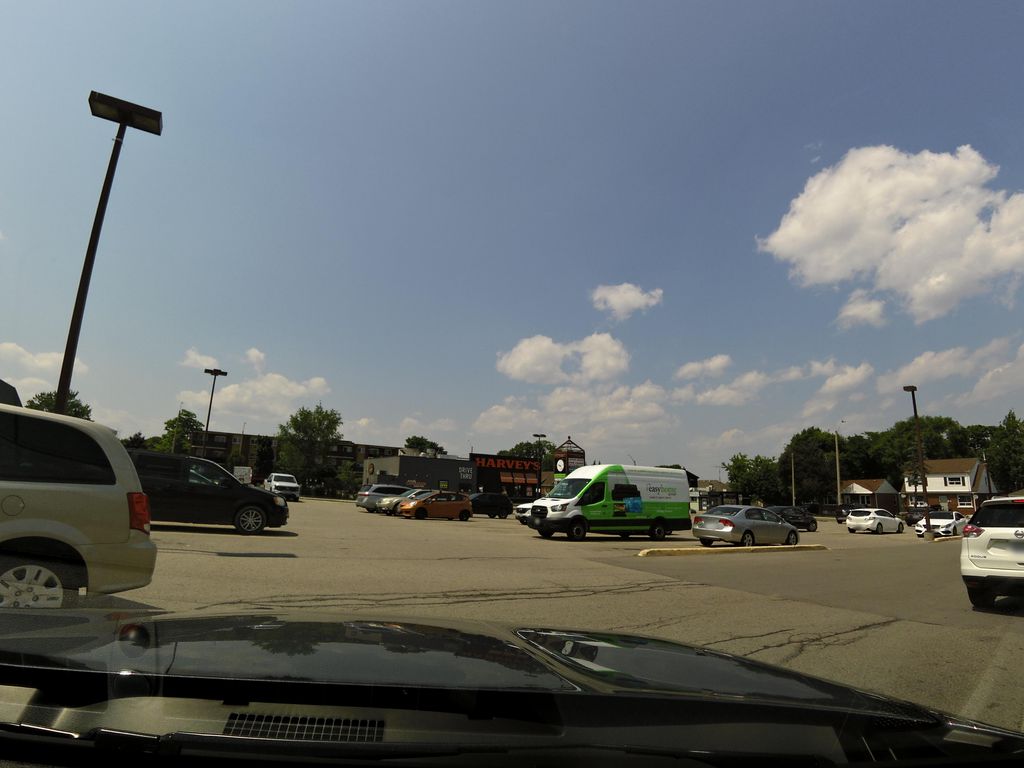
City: hamilton